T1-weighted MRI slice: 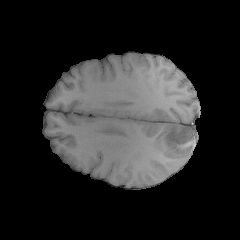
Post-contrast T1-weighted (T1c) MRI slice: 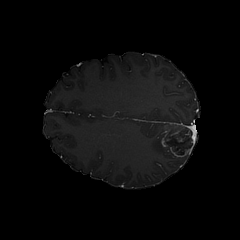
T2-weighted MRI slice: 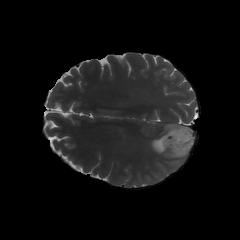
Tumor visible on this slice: yes